Field crop: maize
Growth stage: 2
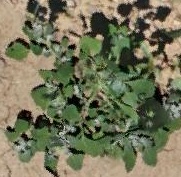
Species: chenopodium